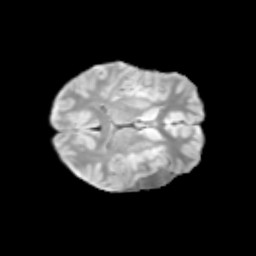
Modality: T2w
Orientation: axial
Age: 12
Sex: male
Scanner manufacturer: siemens
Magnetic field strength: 3 T
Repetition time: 3.8 s
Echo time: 0.07 s